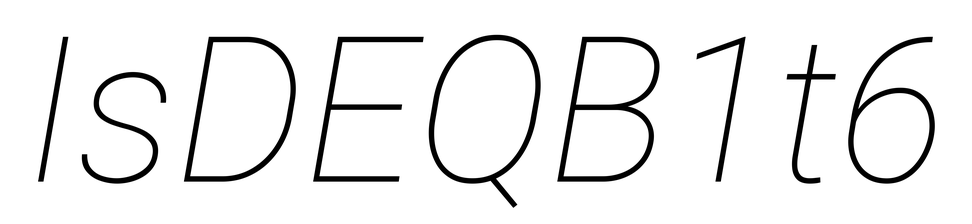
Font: Roboto-Italic_Thin_Italic